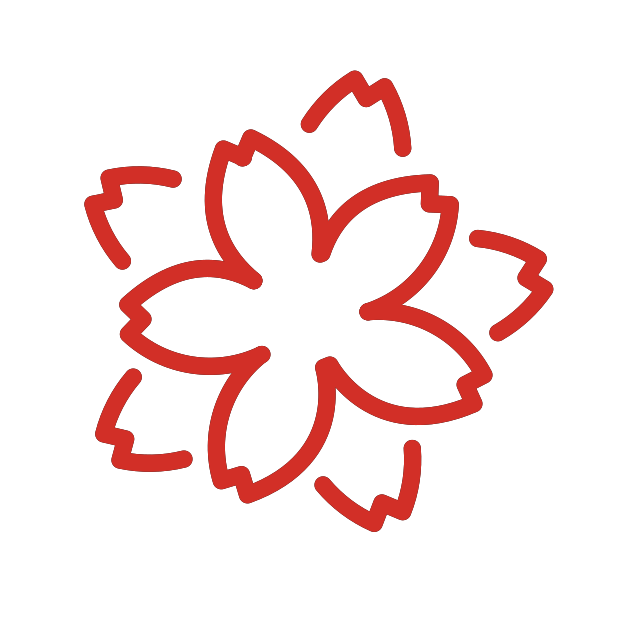
white flower